Question: I have a webapi method as httppost as shown below. I am trying to make a request using
fiddler but I cant get param object. It is null if I send the request as shown in the image. what am I doing wrong?
'''
[ActionName("getCustomerByName")]
[HttpPost]
public async Task<List<Customer>> GetcustomerByName(object param)
{
}
'''

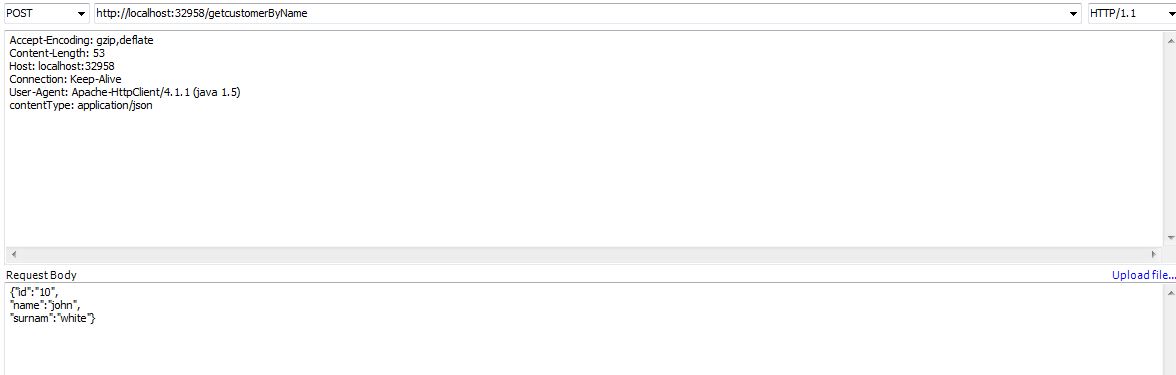
Answer: What do you expect 'object param' to be?
Does the request body JSON string represent a 'Customer' ?
If yes, use 'Customer' as the type instead of 'object' eg
'''
public async Task<List<Customer>> GetCustomerByName(Customer param)
'''
If no then define a class (Any name) with the same field names as the JSON string you are passing and use that class instead of 'object' eg
'''
public class QueryArgs
{
public int Id { get; set; }
// rest of your fields go here
}
public async Task<List<Customer>> GetCustomerByName(QueryArgs param)
'''